Question: So I have a text area with borders that look something like this:

Any idea how I should go about changing border color on focus?
Obviously it would be easy if it had regular css border instead of images, but I'm not sure how to do it like this?
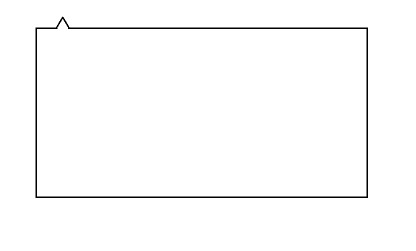
Answer: You can do it using the same kind of method you would use for non-image implementations:
'''
.chatBox {
background-image: url('border.png');
}
.chatBox:hover, .chatBox:focus {
background-image: url('border-highlight.png');
}
'''
Obviously your border is more complex than this, but you can see the concept is the same. If you are using nested elements, it should still work. If you get stuck, show some code and I'll do my best to help.